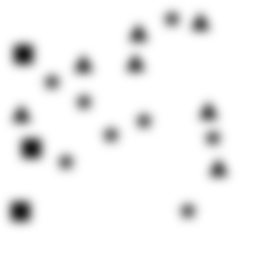
Squares: 3
Triangles: 7
Stars: 8
Total shapes: 18